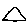
Label: triangle